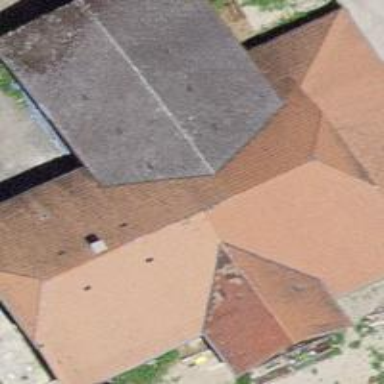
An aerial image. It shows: Farm building.